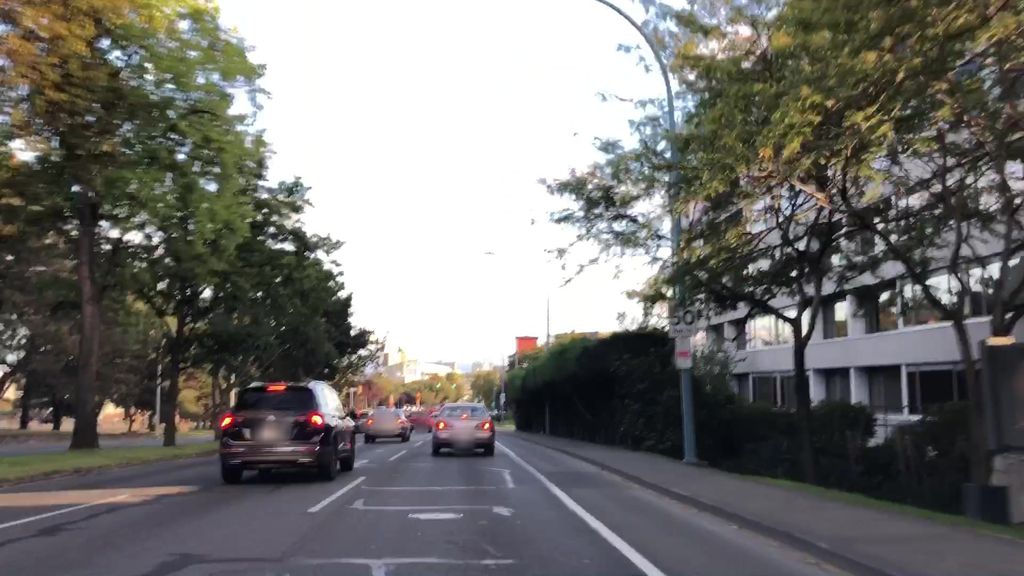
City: victoria